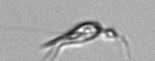
Label: Chrysochromulina_lanceolata